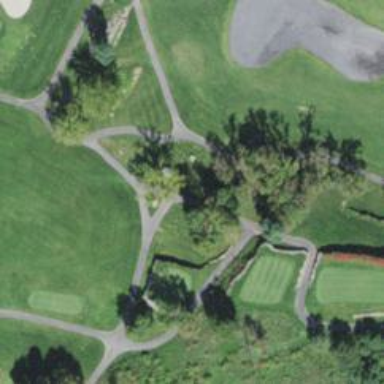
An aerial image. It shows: Asphalt service road that appears to be golf cart path.